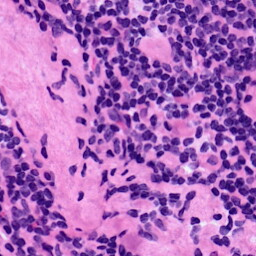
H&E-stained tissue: LymphNode